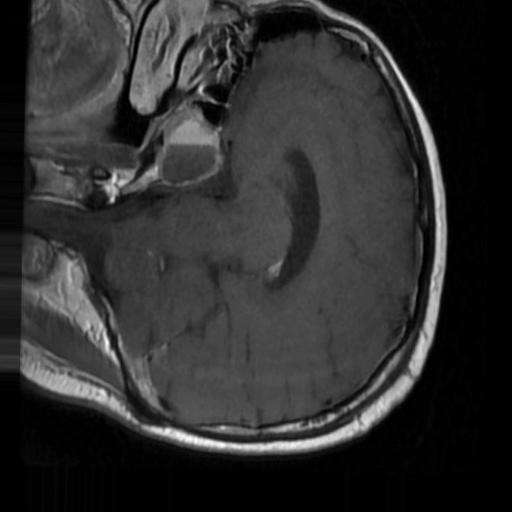
Label: brain_tumor